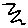
Label: zigzag